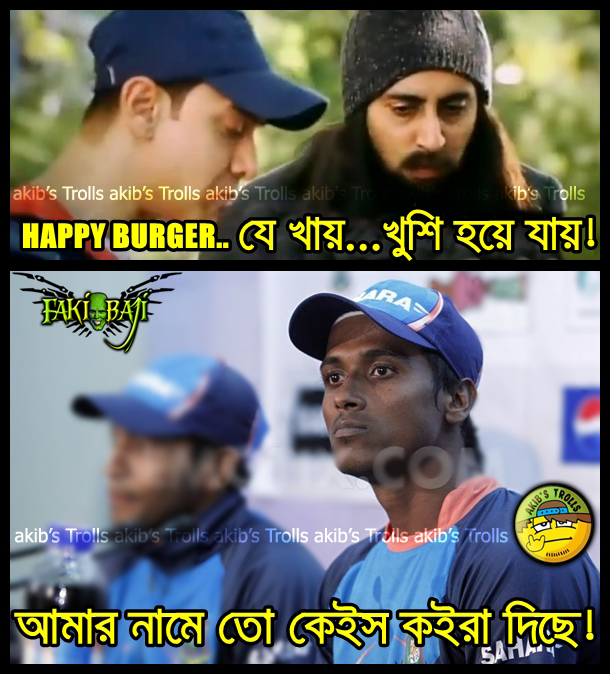
Caption: Happy Burger যে খায় খুশি হয়ে যায়!আমার নামে তো কেইস কইরা দিছে!
Label: non-hate